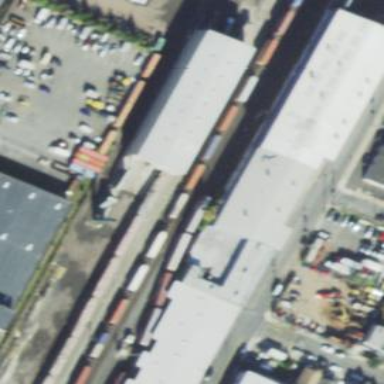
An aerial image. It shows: Warehouse.